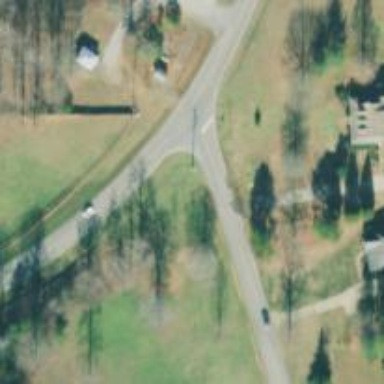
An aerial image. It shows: Residential road.